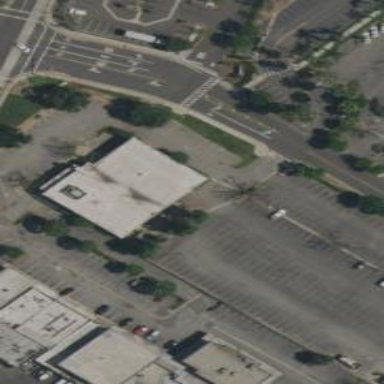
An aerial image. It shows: Commercial building.